Question: please help -
the documentation is not up to date, and i cant find the right answer
the doc says add this to the manifest
'''
<service android:name="com.quickblox.module.chat.videochat.VideoChatService"/>
'''
the example code on github says
'''
<service android:name="com.quickblox.module.videochat.core.service.QBVideoChatService"/>
'''
but there is no such thing as a 'service' inside the core namespace
please see attached image

i use the currently last sdk - 1.2.4
thanks allot!
dovi
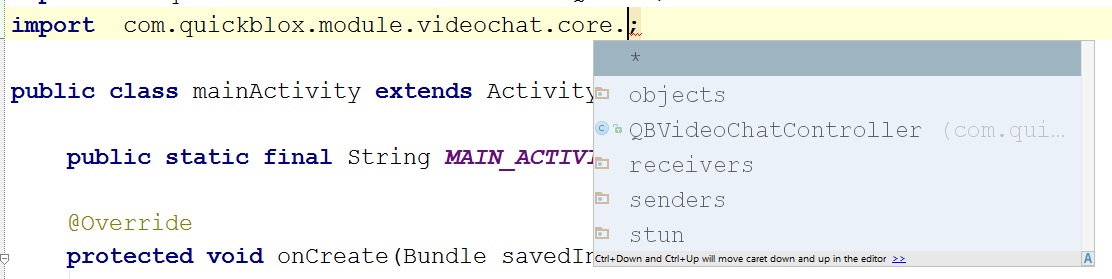
Answer: Yeah, don't use this service stuff at all now
Here is updated VideoChat guide <URL>
which works with latest Android SDK 1.2.4